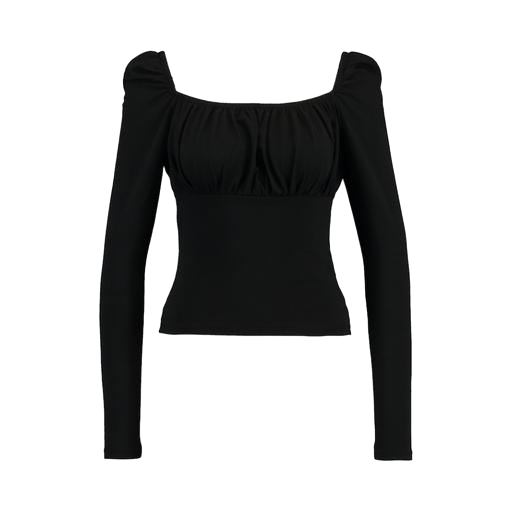
black eliza long-sleeved top, black romy pleat-front top, black women's rosa top, white background